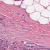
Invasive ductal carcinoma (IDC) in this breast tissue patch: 1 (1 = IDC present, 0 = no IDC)